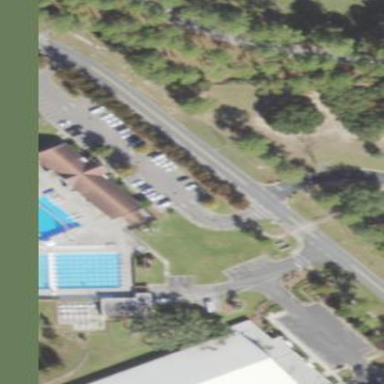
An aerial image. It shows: Sports centre dedicated to swimming activities.